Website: lowes
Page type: payment
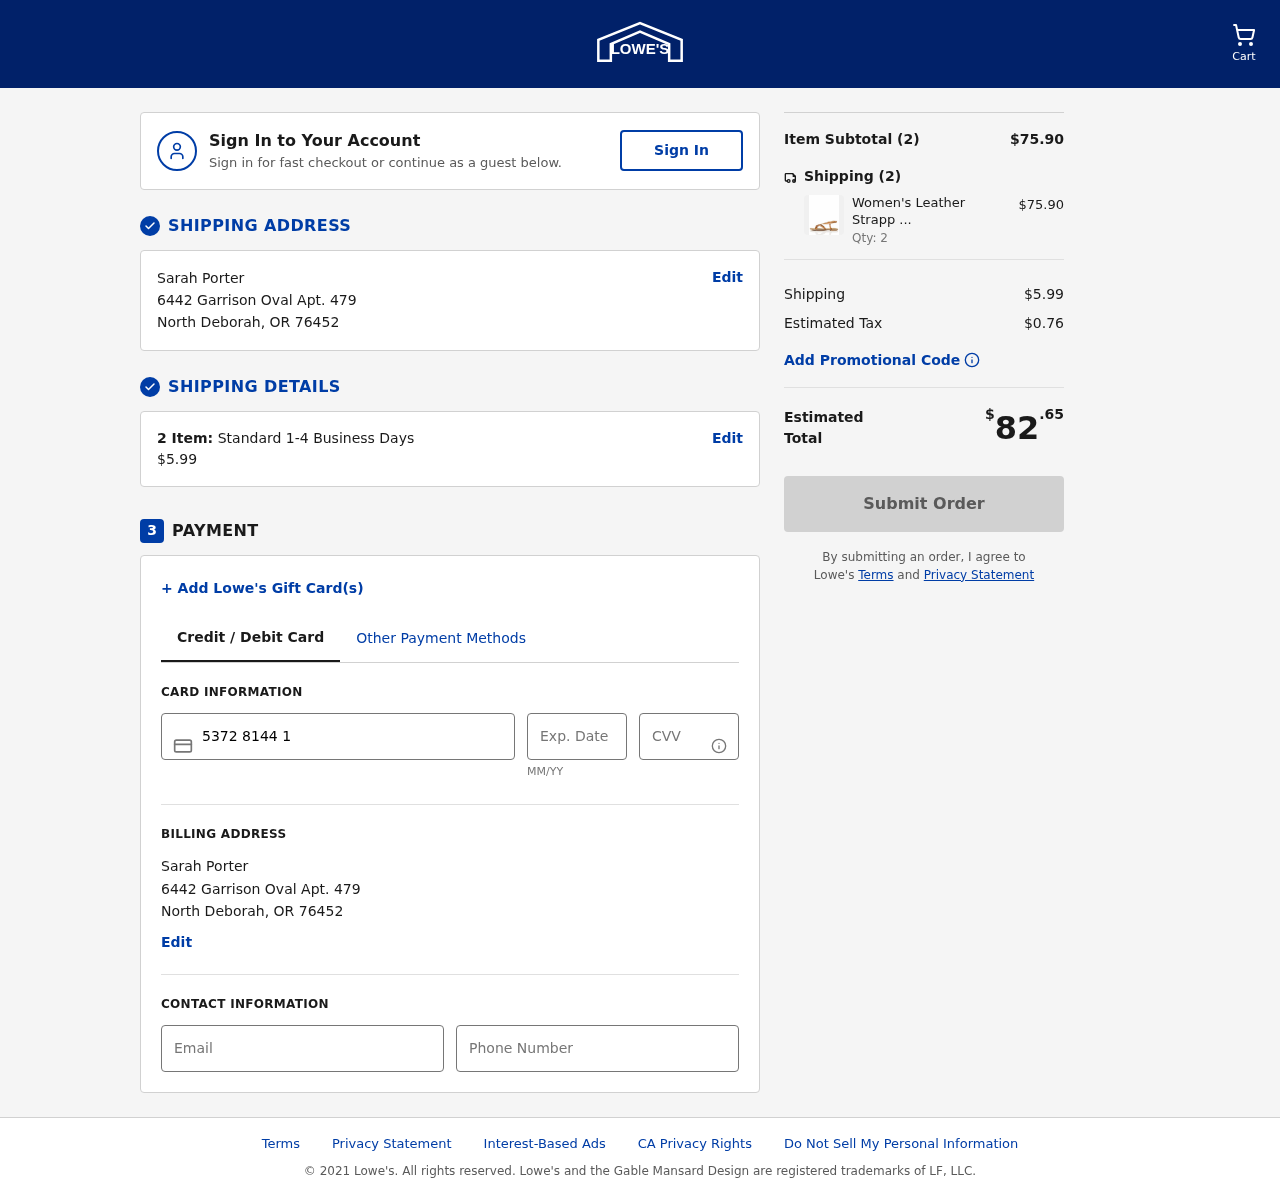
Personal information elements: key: PII_CARD_CVV
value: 264
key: PII_CARD_EXPIRY
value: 09/26
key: PII_CARD_NUMBER
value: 5372 8144 1755 2604
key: PII_CITY
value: North Deborah
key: PII_EMAIL
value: sporter@yahoo.com
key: PII_FULLNAME
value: Sarah Porter
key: PII_PHONE
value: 4947020727
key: PII_POSTCODE
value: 76452
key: PII_STATE_ABBR
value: OR
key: PII_STREET
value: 6442 Garrison Oval Apt. 479
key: PII_FULLNAME2
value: Sarah Porter
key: PII_STREET2
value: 6442 Garrison Oval Apt. 479
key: PII_CITY2
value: North Deborah
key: PII_STATE_ABBR2
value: OR
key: PII_POSTCODE2
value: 76452
Product elements: key: PRODUCT1_NAME
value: Women's Leather Strappy Gladiator Open Toe Sandals, Brown (Dragon Tan), 3
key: PRODUCT1_PRICE
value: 37.95
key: PRODUCT1_QUANTITY
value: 2
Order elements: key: ORDER_NUM_ITEMS
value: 2
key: ORDER_SHIPPING_COST
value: $5.99
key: ORDER_NUM_ITEMS2
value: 2
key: ORDER_SUBTOTAL
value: $75.90
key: ORDER_NUM_ITEMS3
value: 2
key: ORDER_SHIPPING_COST2
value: $5.99
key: ORDER_TAX
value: $0.76
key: ORDER_TOTAL
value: $82.65